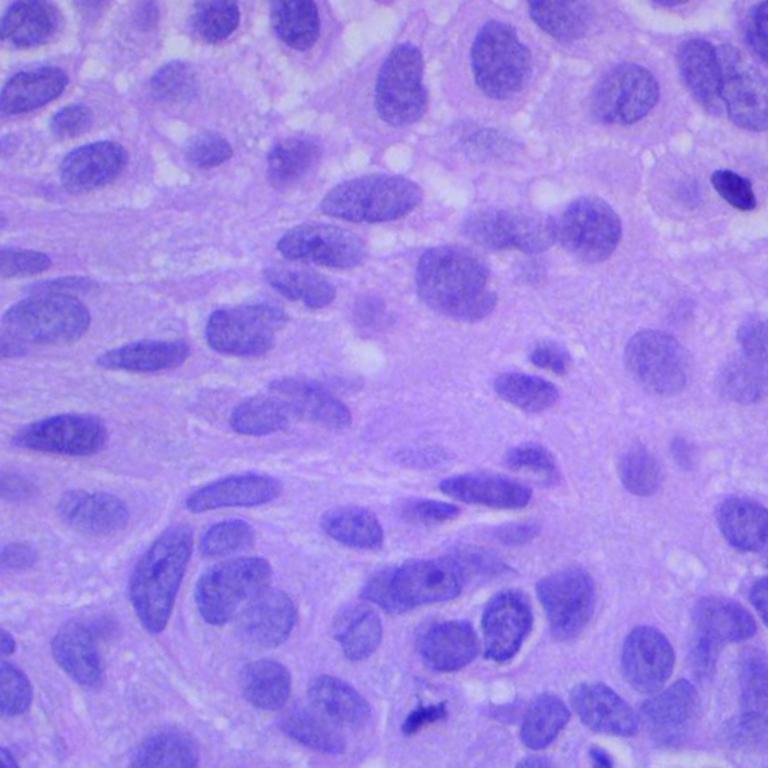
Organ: lung
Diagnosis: squamous carcinomas